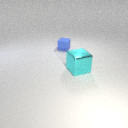
small blue rubber cube behind large cyan metal cube